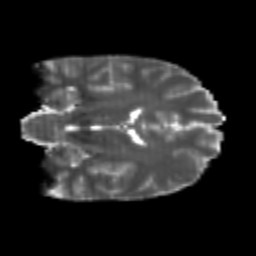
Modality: T2w
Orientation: coronal
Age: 20
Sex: male
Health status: healthy
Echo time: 0.074 s